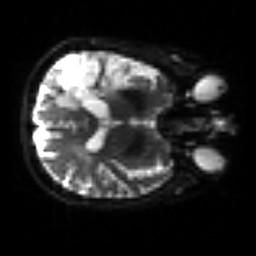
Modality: sbref
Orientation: axial
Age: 72
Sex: male
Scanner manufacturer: siemens
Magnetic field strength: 3 T
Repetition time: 3.2 s
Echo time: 0.081 s